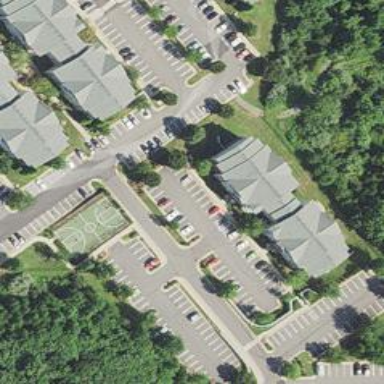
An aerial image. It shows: Parking space.